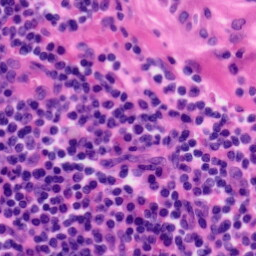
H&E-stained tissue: Tonsil